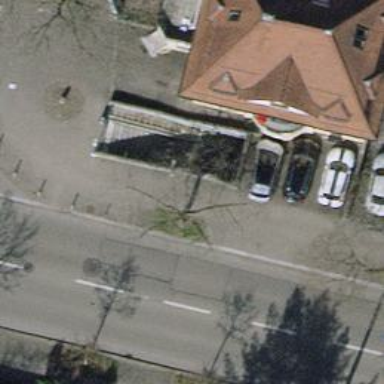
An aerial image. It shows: Stone steps with ramp.